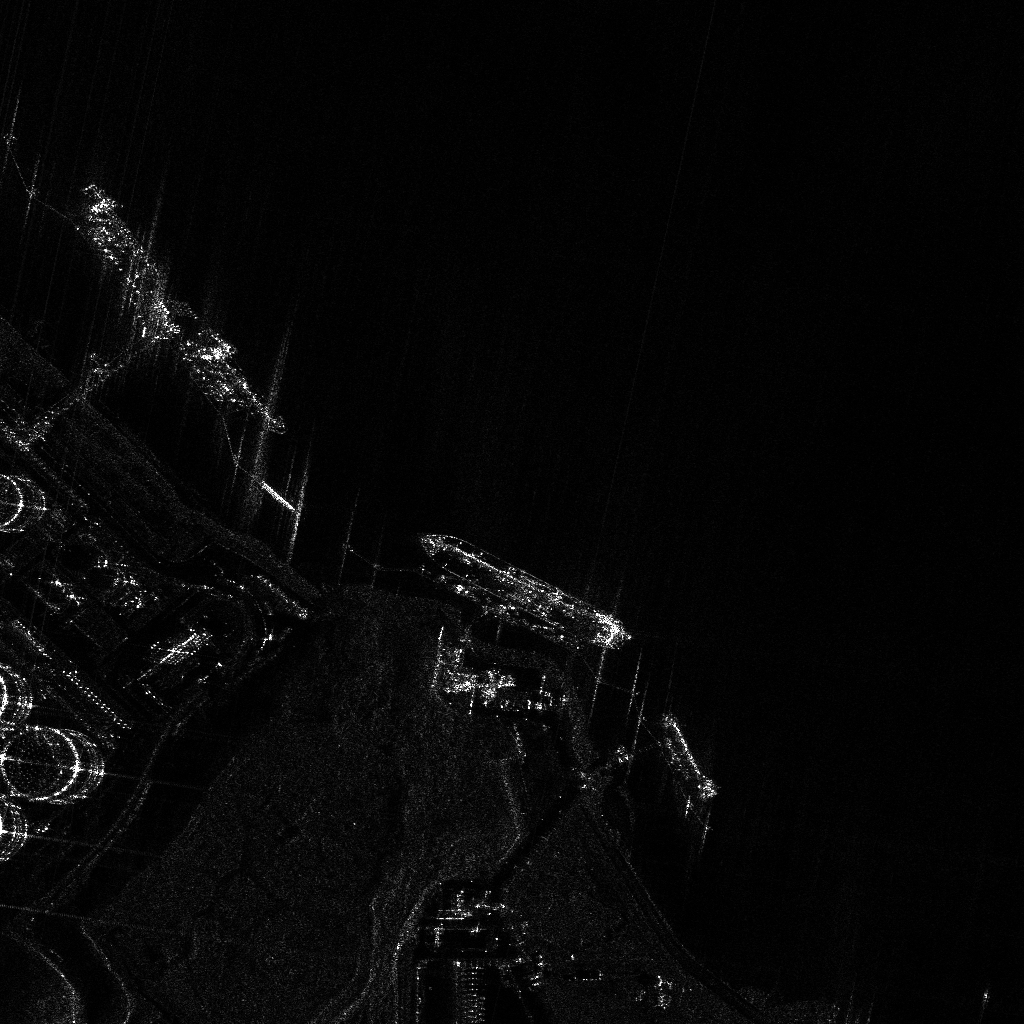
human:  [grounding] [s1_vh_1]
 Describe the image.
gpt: In the satellite image, there is  <ref>1 medium ore-oil </ref> <box>[[4, 24, 25, 29, 50]]</box> located at top left,  <ref>1 medium ore-oil </ref> <box>[[40, 54, 62, 59, 29]]</box> located at center,  <ref>1 medium dredger </ref> <box>[[61, 72, 71, 75, 59]]</box> located at bottom.